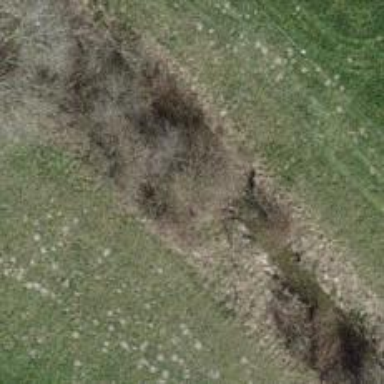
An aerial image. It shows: Hedge acting as barrier.